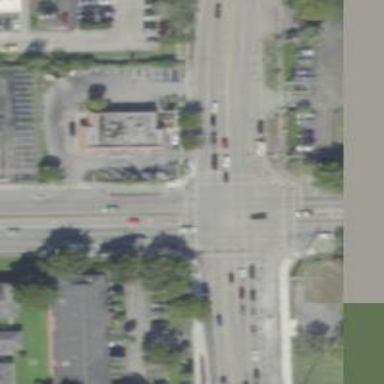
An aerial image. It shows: Asphalt footway with uncontrolled pedestrian crossing marked with lines.